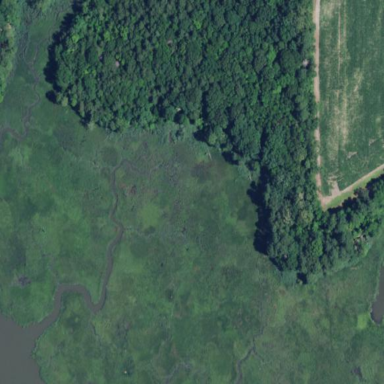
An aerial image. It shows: Marsh wetland.